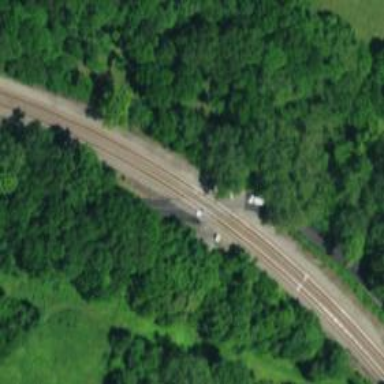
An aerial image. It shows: Railway level crossing.